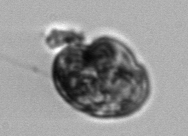
Label: Proterythropsis